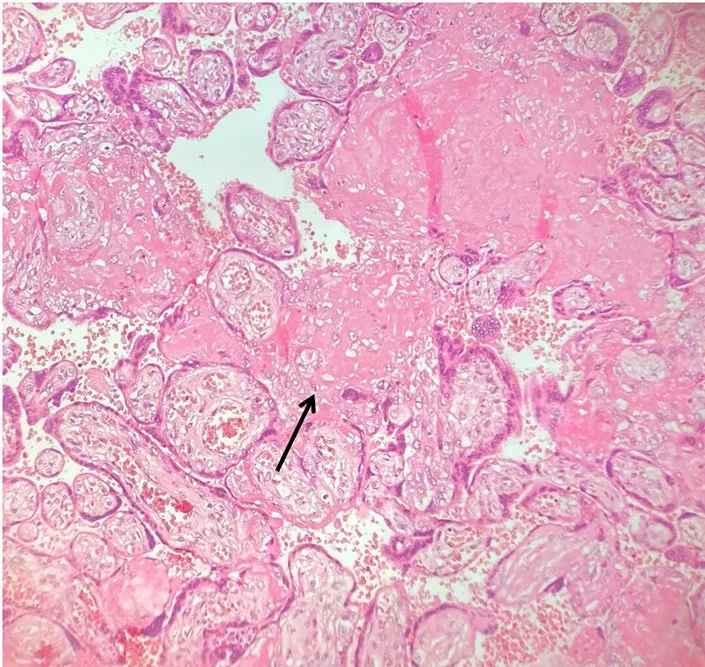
Placental villous changes (increased syncytial knots, villous agglutination, increased intervillous fibrin deposits - arrowhead).
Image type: pathology (h&e)